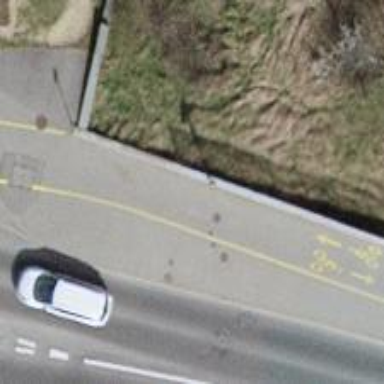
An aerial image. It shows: Cycleway road with sidewalk.